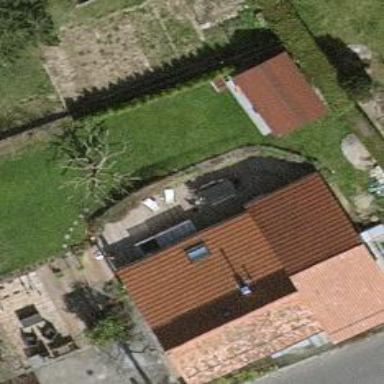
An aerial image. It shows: Simple house.